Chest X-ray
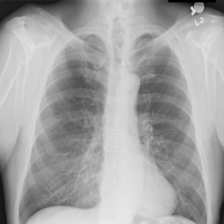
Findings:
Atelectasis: positive
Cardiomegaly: negative
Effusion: negative
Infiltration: negative
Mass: negative
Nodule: negative
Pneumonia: negative
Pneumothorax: negative
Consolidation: negative
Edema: negative
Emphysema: negative
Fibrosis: negative
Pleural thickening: negative
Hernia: negative